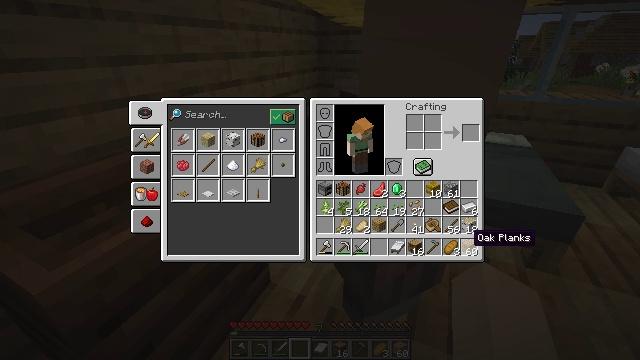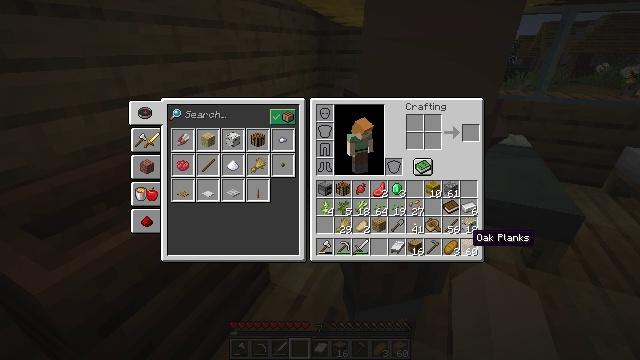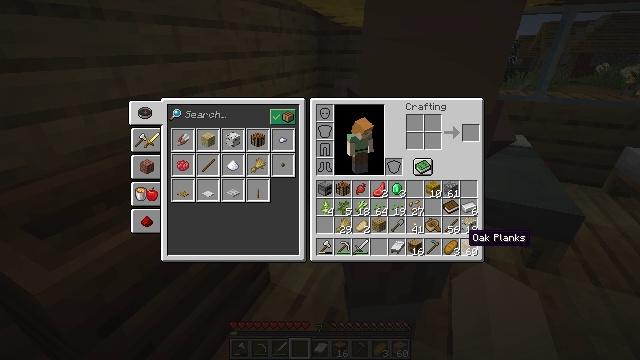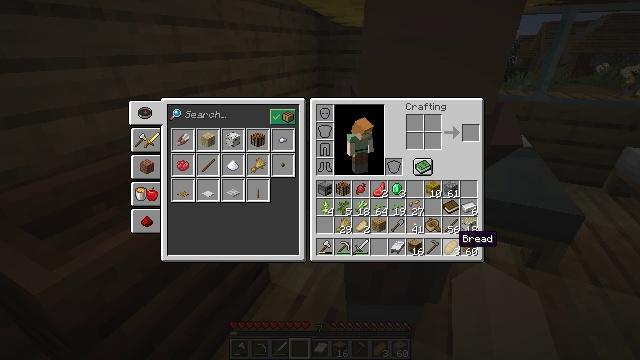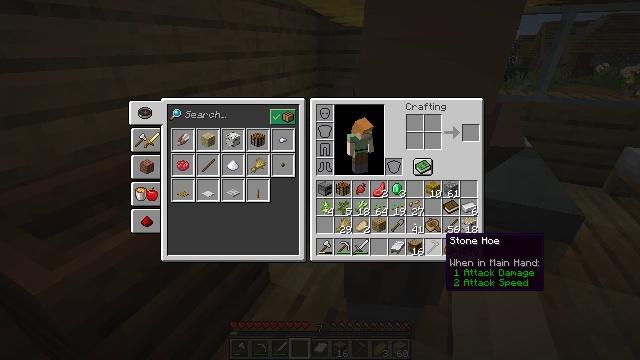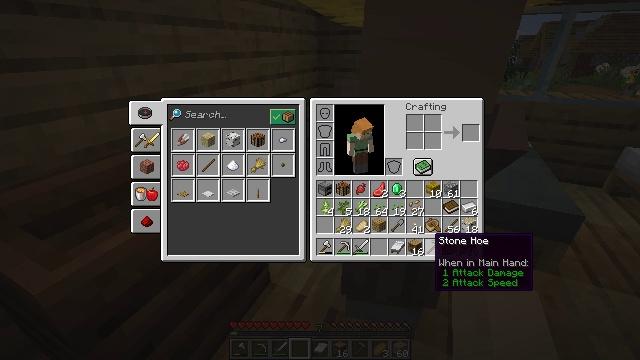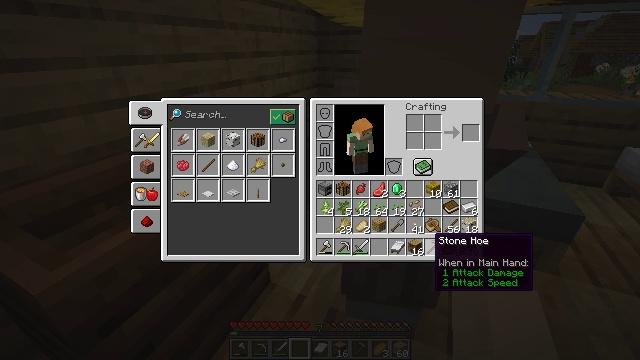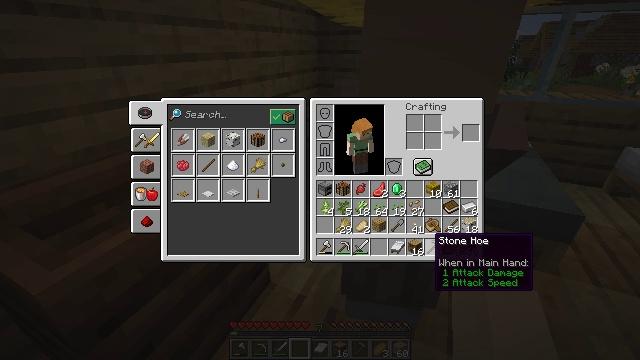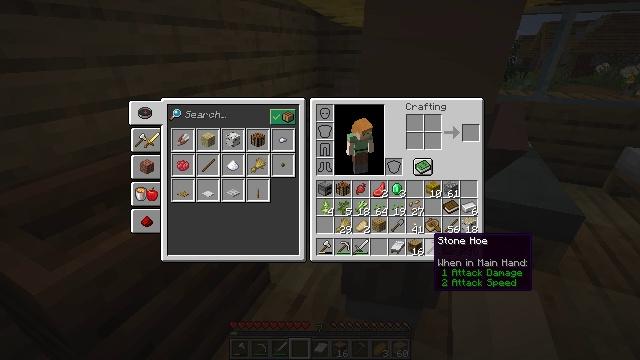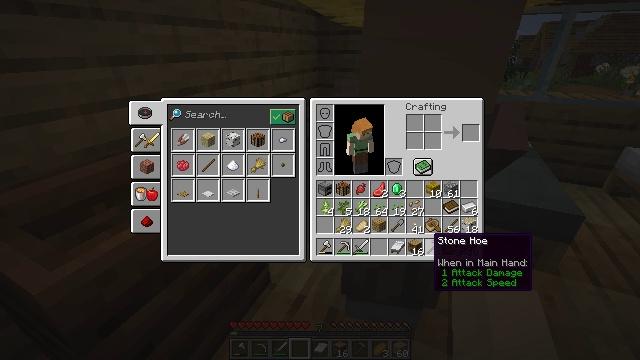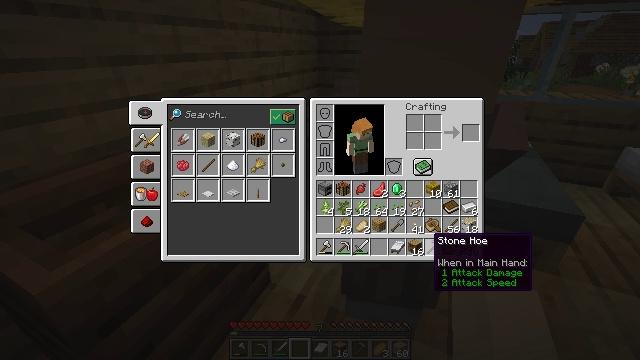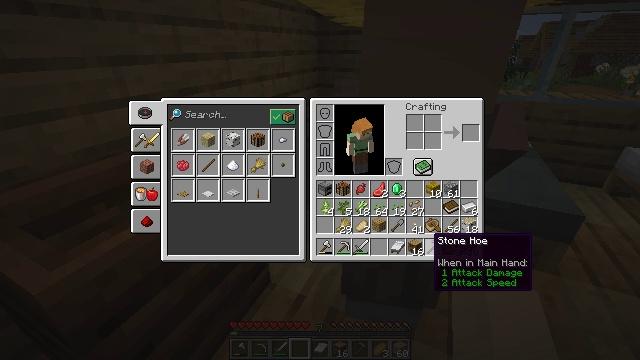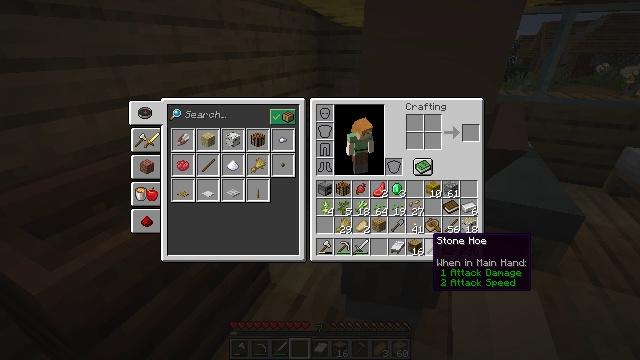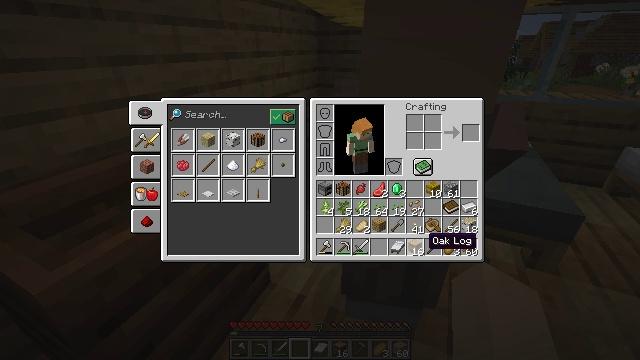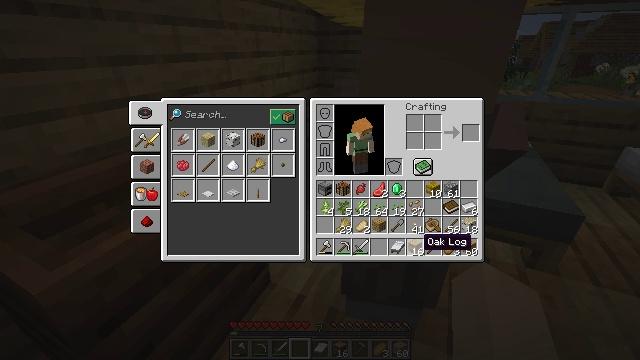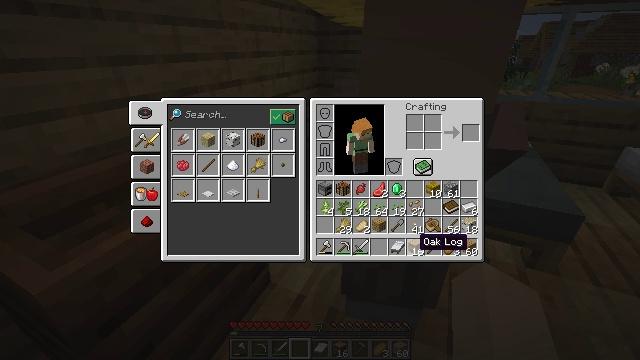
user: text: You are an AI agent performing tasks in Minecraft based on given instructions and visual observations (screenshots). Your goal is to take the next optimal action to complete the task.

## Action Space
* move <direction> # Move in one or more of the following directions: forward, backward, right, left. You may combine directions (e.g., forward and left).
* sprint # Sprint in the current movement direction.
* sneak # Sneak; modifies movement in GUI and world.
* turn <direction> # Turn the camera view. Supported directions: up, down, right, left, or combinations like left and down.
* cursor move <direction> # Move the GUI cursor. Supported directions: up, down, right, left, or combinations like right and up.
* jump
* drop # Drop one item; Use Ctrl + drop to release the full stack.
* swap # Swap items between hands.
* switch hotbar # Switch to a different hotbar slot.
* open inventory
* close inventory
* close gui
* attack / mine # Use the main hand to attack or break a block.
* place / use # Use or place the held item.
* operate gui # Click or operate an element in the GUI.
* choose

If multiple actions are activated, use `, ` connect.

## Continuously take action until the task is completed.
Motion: motion action
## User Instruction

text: Mine block fletching table.
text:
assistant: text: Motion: no_op
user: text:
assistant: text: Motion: no_op
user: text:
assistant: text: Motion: cursor move left
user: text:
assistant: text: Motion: cursor move left
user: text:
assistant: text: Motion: cursor move left
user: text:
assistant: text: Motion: no_op
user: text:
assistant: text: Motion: no_op
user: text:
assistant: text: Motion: no_op
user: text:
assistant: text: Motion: no_op
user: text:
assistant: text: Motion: no_op
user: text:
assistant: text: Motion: no_op
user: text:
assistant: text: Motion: no_op
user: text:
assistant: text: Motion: no_op
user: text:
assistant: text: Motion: no_op
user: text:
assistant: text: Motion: no_op
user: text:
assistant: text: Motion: no_op
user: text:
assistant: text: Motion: no_op
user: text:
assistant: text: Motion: no_op
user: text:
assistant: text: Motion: no_op
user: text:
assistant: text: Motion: no_op
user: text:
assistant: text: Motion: no_op
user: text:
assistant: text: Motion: no_op
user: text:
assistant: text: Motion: no_op
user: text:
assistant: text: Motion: no_op
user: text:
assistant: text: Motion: no_op
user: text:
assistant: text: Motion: cursor move right
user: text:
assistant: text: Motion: no_op
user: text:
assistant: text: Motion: no_op
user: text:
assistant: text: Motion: no_op
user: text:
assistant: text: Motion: no_op